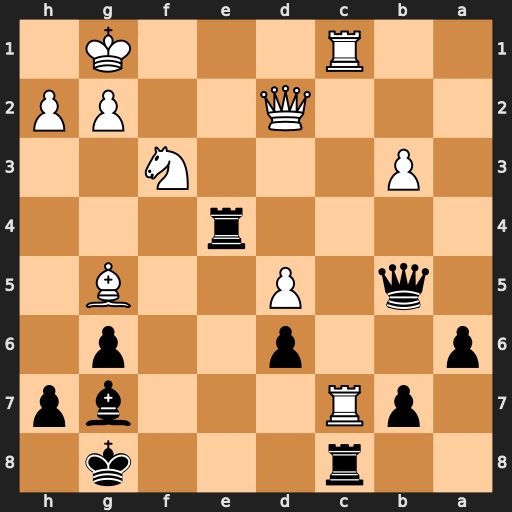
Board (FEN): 2r3k1/1pR3bp/p2p2p1/1q1P2B1/4r3/1P3N2/3Q2PP/2R3K1
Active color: b
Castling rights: -
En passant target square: -
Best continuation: Rxc7 Rxc7 Qb6+